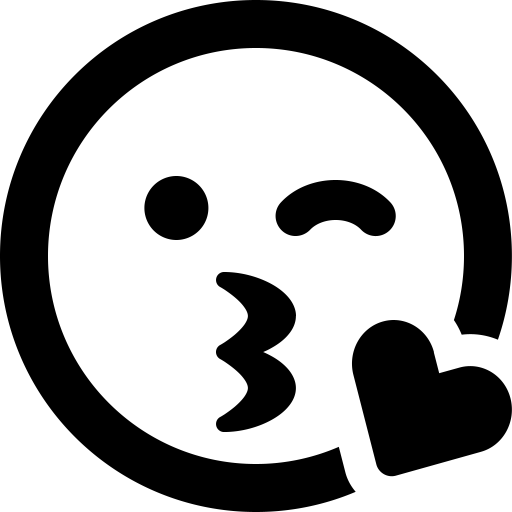
Tags: icon, FontAwesome, fa-icon, outline, face, kiss, wink, heart